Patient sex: M
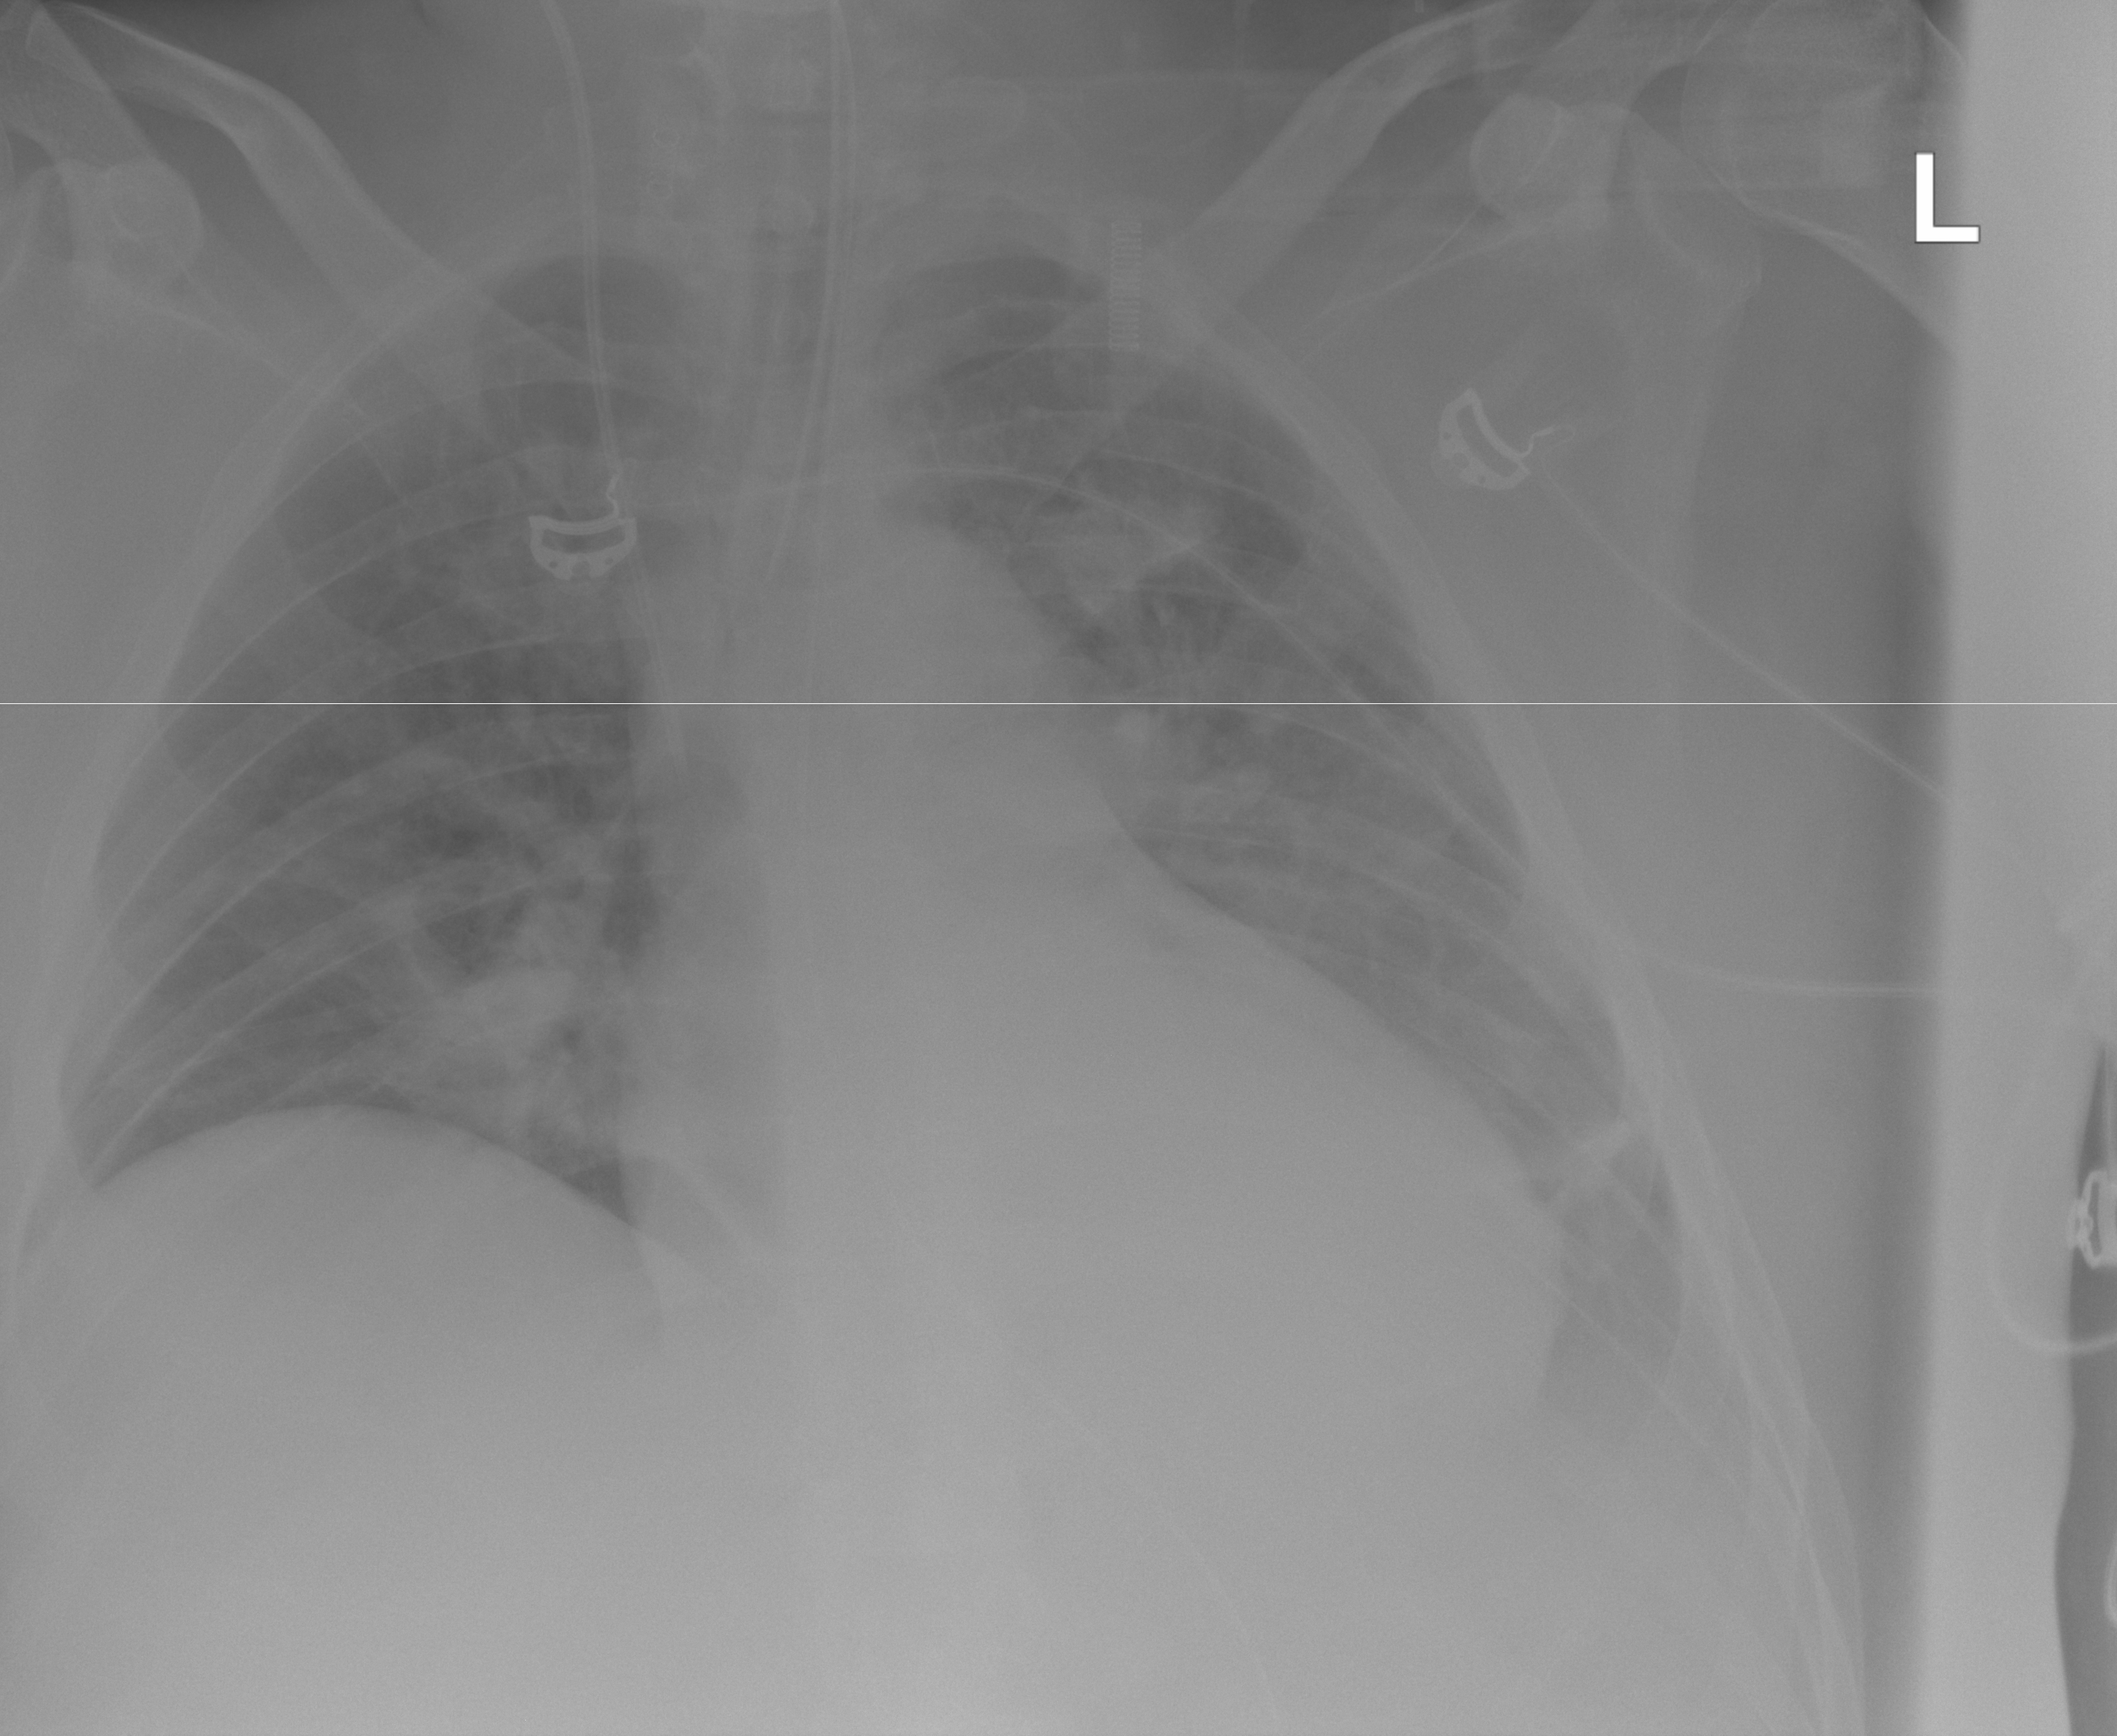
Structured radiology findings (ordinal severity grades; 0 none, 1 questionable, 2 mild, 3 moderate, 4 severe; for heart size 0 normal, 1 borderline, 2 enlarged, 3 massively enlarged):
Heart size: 1
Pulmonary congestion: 2
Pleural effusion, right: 0
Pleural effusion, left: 2
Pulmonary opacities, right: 0
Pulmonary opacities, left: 0
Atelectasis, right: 0
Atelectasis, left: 2